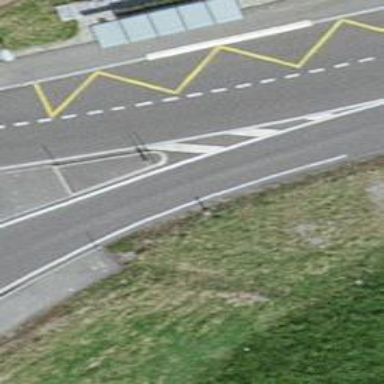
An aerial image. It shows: Bus stop with stop position for public transport.